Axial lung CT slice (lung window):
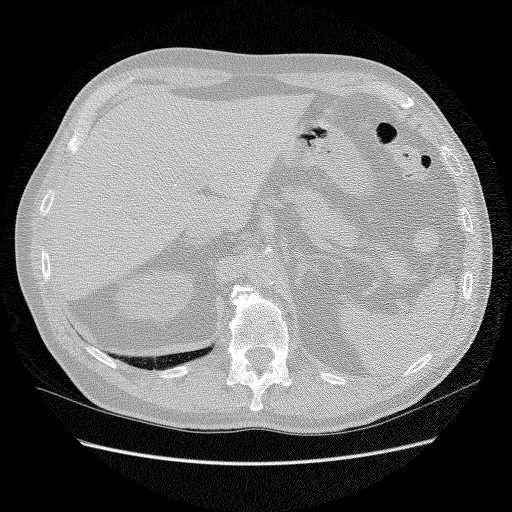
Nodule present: no